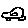
Label: car